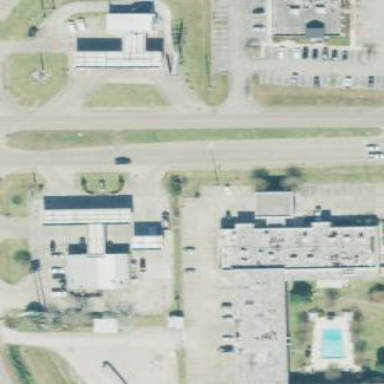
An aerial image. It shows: Fuel station.